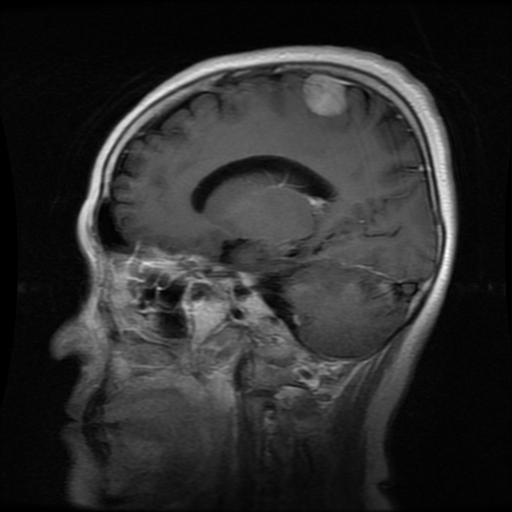
Label: meningioma